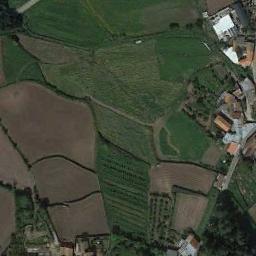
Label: terrace